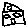
Label: house